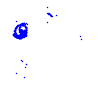
Particle: electron